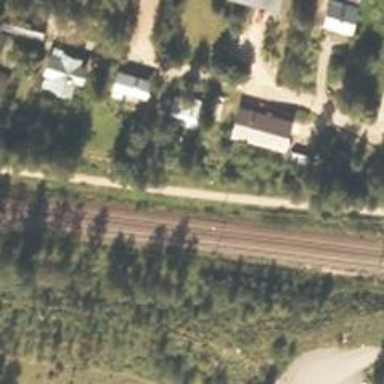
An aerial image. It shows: Railway with continuous electrified contact lines.